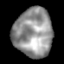
Tissue: lung
Cell type: Epithelial cells
Senescence score: 0.2375
Nuclear area (px): 1837
Mean DAPI intensity: 147.637